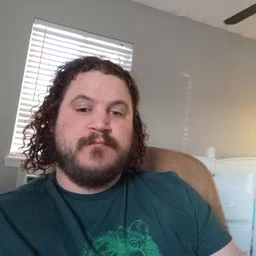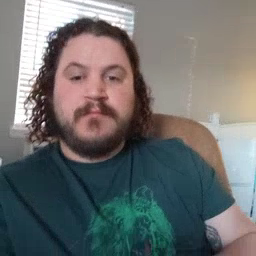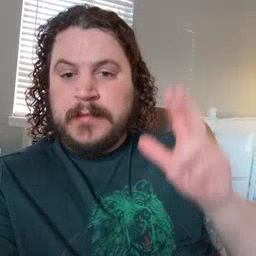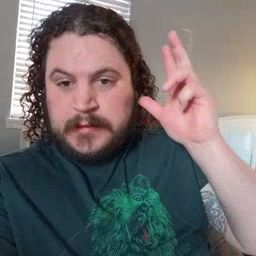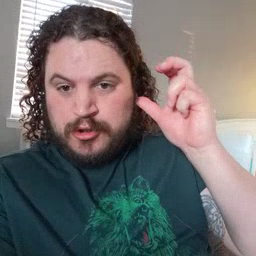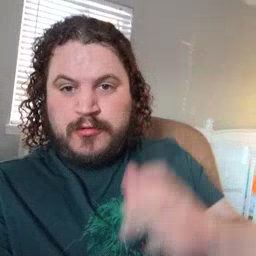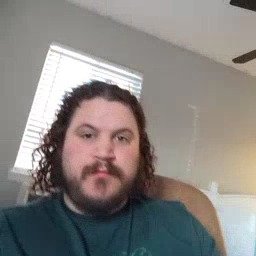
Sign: hear